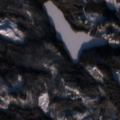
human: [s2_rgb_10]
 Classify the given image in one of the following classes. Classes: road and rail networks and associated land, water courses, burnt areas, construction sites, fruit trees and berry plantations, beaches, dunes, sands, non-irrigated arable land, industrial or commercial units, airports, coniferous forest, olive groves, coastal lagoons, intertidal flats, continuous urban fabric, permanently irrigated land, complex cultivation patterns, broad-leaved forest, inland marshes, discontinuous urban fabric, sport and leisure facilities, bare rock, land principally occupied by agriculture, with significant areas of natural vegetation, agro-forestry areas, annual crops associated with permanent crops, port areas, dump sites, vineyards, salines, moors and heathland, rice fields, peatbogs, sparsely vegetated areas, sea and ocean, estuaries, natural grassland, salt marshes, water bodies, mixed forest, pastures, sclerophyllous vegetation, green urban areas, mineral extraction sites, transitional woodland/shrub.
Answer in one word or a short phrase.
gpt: coniferous forest, mixed forest, transitional woodland/shrub